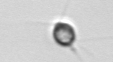
Label: Acanthoica_quattrospina